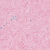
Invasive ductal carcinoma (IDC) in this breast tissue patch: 0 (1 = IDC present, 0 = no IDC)